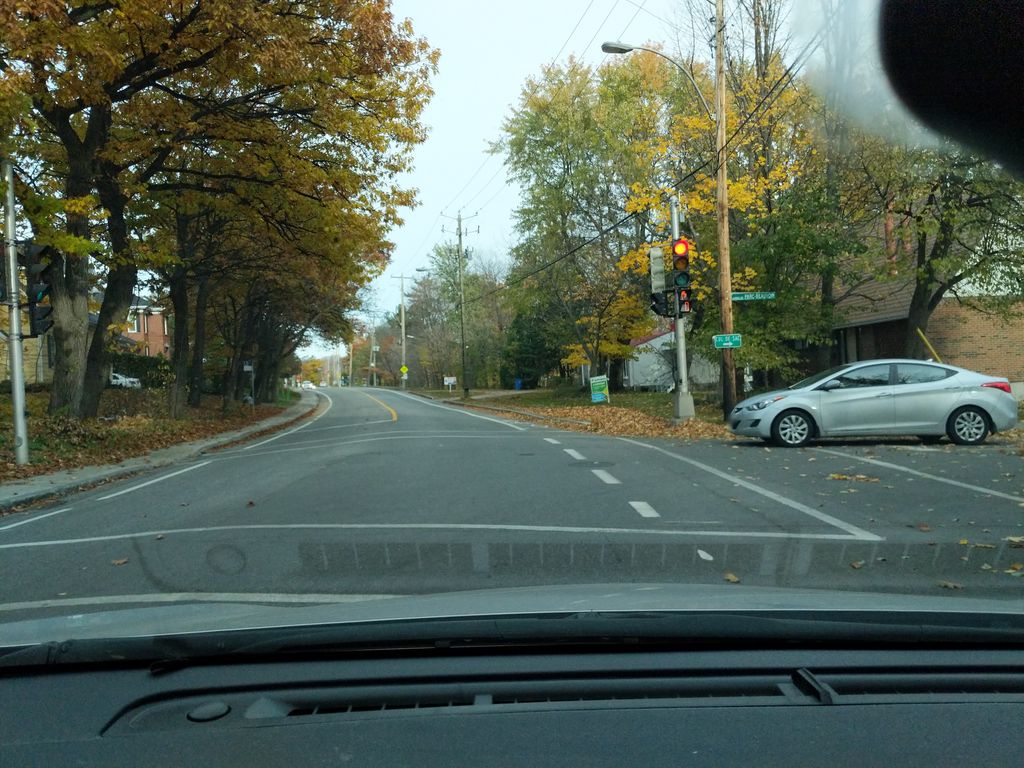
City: quebec_city